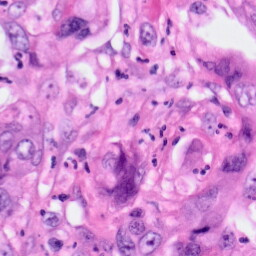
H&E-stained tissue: Pancreatic